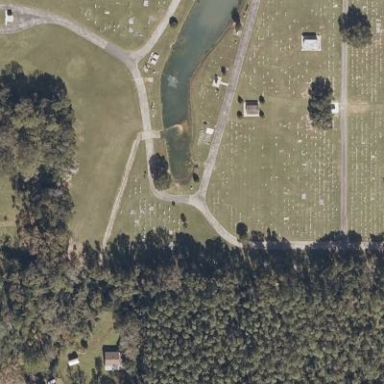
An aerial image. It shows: Cemetery.